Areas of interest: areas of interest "Park Square"
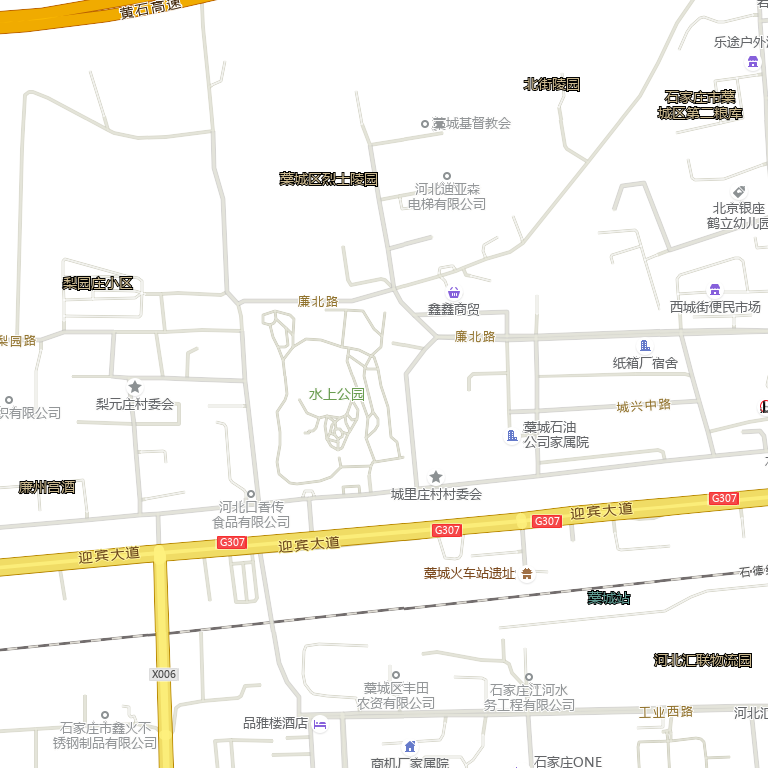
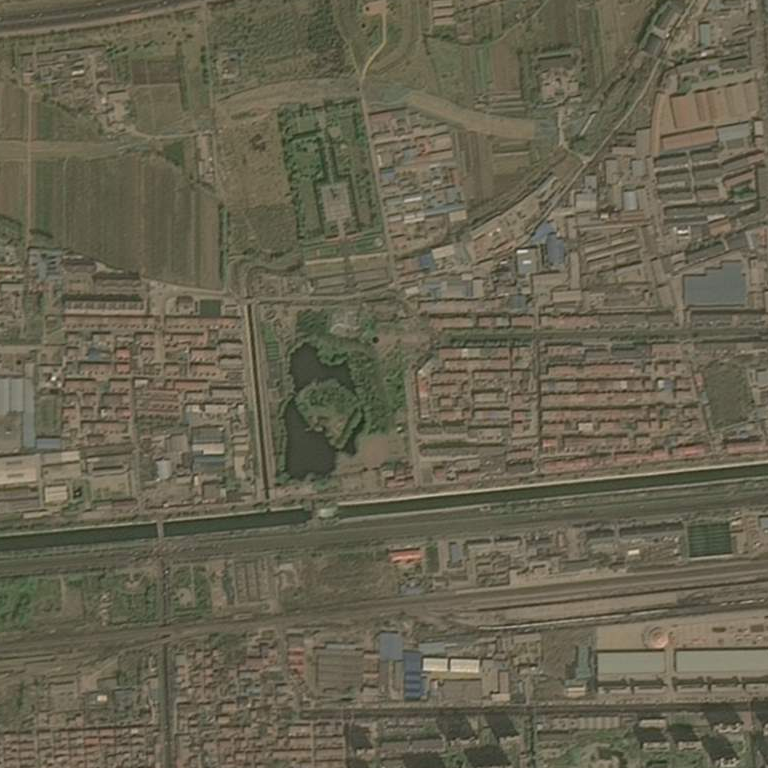